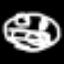
Label: frog